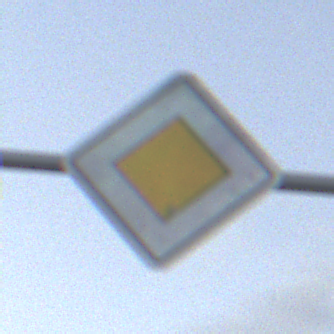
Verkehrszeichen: Vorfahrtsstrasse
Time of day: SunriseSunset
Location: Outdoor (Nature)
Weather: PartlyCloudy
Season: NotSpecified
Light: Natural